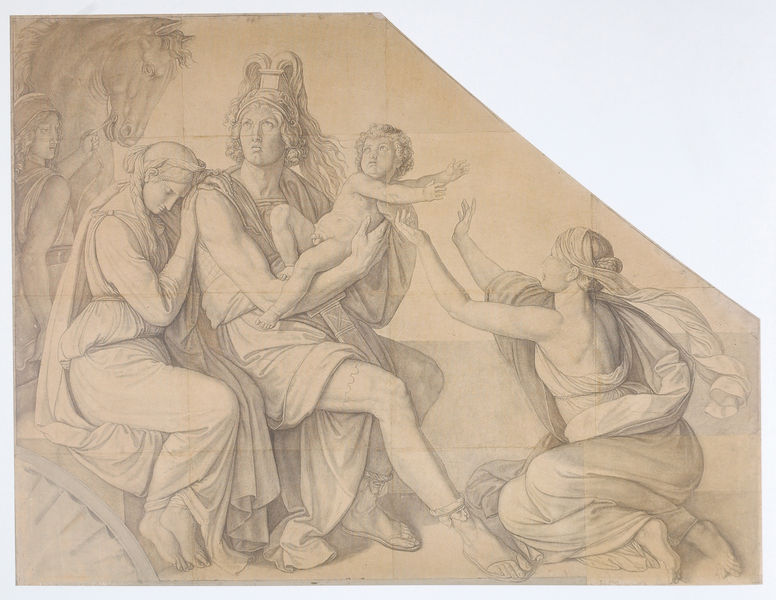
Titel: Hektors Abschied von Andromache
Künstler: Peter Cornelius
Standort: Berlin
Institution: Alte Nationalgalerie
Schlagwörter: baum, dunkel, fuß, gott, gruppe, hand, held, himmel, kopf, körper, mann, meer, nackt, schatten, umhang, weiß, bäume, frauen, gelb, menschen, ocker, sitzen, frau, frisur, frisuren, geste, grau, haar, hell, hintergrund, kleid, kleider, kreide, köpfe, licht, mund, männer, profil, schwarz, skizze, stirn, szene, zeichnung, blick, gürtel, schal, schleier, tuch, beige, rock, gesichter, wand, arm, arme, augen, gesicht, halten, kleidung, lang, mensch, sockel, trauer, hals, hände, mühle, auge, gewand, haare, sitzend, stoff, stoffe, tücher, decke, eltern, familie, gewänder, kind, mutter, paar, personen, vater, person, augenbrauen, diadem, kinn, krone, lippen, locke, locken, schräg, traurig, kinder, pferd, pferde, szenerie, engel, garten, putte, putto, beine, kopfbedeckung, schleppe, bein, füße, wangen, papier, ecke, sitz, schuhe, studie, zöpfe, linien, baby, grisaille, haarband, sepia, rad, angst, lehnen, kopftuch, zopf, streifen, kordel, sandalen, faltenwurf, nackte, platte, junge, wange, augenbraue, nazarener, stola, striche, barfuss, penis, antike, linie, kohle, babys, kontur, geben, geschnitten, schwarzweiss, schwert, knien, konturen, soldat, strich, verbergen, bleistift, helm, hälse, reichen, beten, schuh, entwurf, mythologie, göttin, kleinkind, karton, römer, ausstrecken, gestus, sandale, jesus, geflochten, ross, götter, zeus, olymp, toga, griechisch, mythos, flehen, knieend, knieende, pferdekopf, plan, übergabe, fresko, fließen, anlehnen, putten, maria, kopfschmuck, kindd, abgeschnitten, bitten, weinend, hades, augenbinde, bodenlang, göttinnen, blei, kummer, schnorr, pappe, knappe, faltenge, streken, weggeben, wänder, carstens, 1840, 1890, kniennd, flioßen